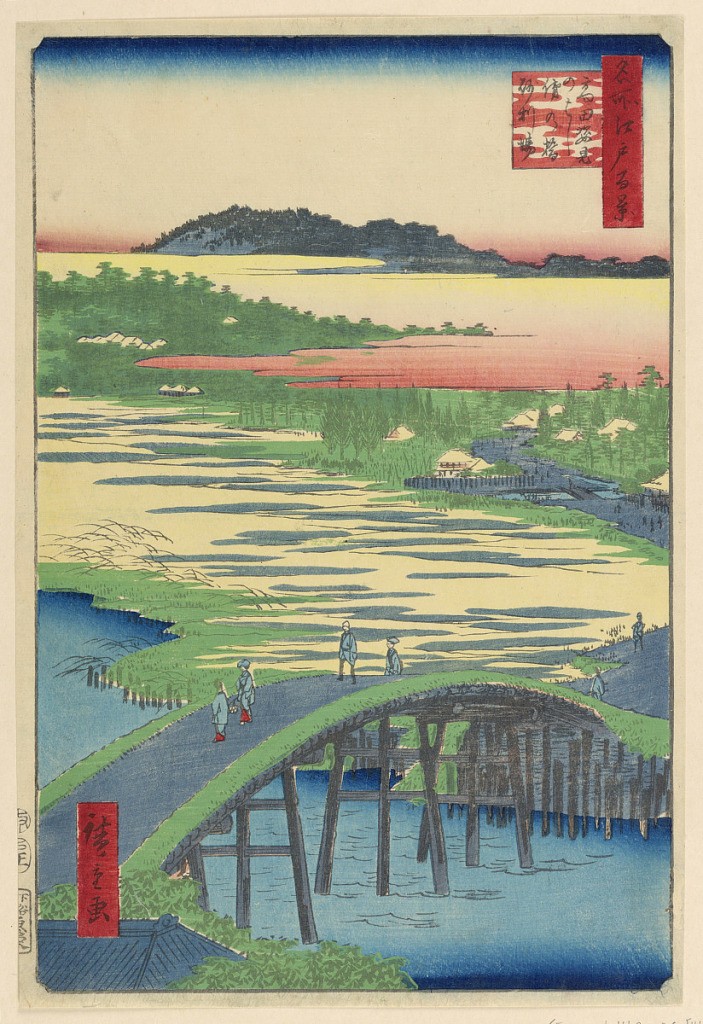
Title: Sunrise on a Bridge
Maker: Ando Hiroshige, Japanese, 1797–1858
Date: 1797-1858
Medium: Woodblock print in colored ink on paper
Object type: Print
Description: A birds-eye view of a bridge will only a few pedestrians crossing in either direction. This early morning scene captures the sunrise that is gently waking up the land with its pastel yellow light.